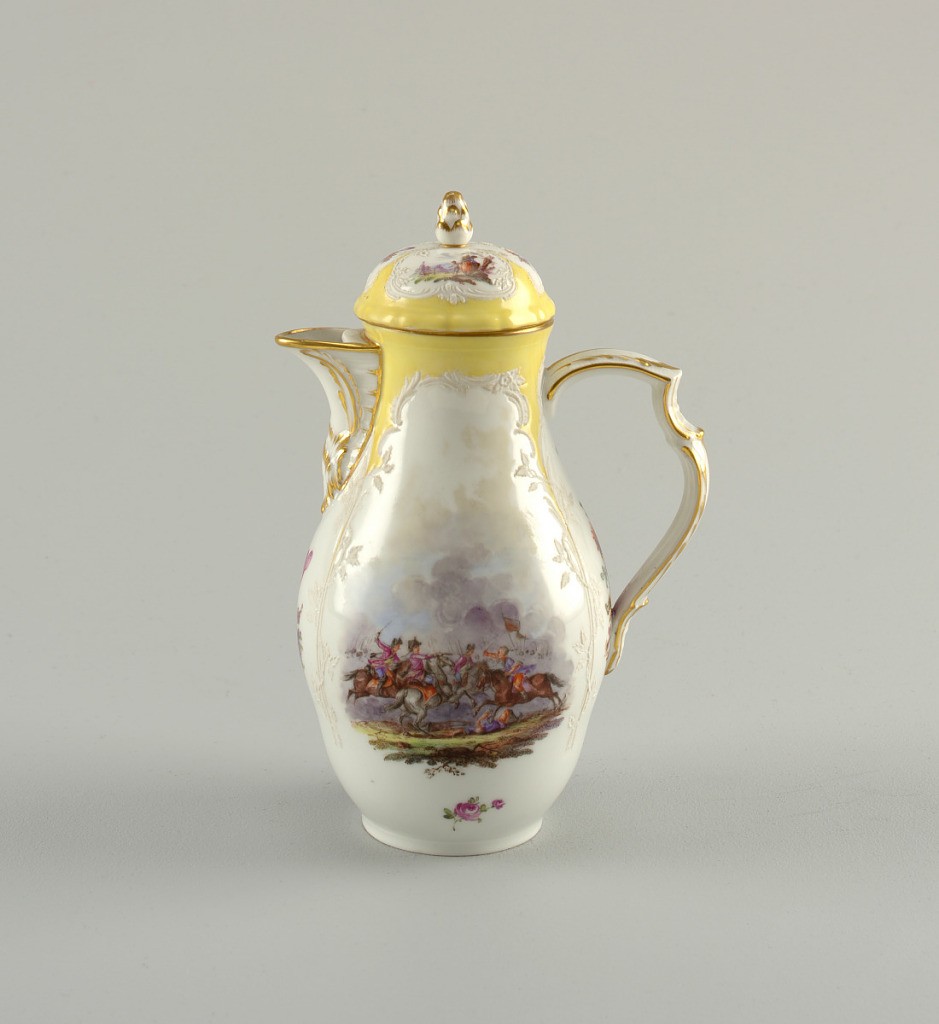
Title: Coffeepot with Battle Scenes (Bataillen-Malerei)
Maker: Royal Porcelain Manufactory, Berlin, German, established 1763
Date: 1870–1900
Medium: hard paste porcelain, vitreous enamel, gold
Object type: coffeepot
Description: Pear-shaped body, slightly compressed in lower part. Open spout, triple scrolled handle. Domed cover with pine-cone knob. Unglazed relief lines, forming four compartments. The area between these, and the edge are painted yellow. Polychrome overglaze battle scene, equestrian scene, and flower clusters alternating in panels on pot and cover. Gold edge and scents on spout, handle and knob.